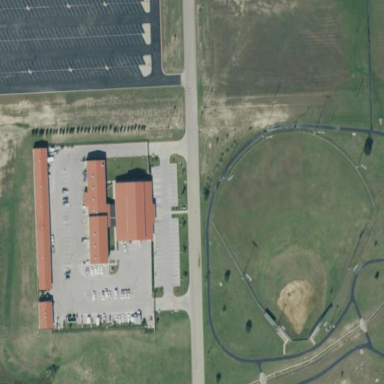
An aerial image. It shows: Baseball pitch for leisure and sports activities.